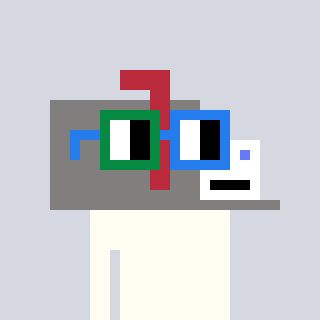
a pixel art character with square green and blue glasses, a mailbox-shaped head and a yellow-colored body on a cool background